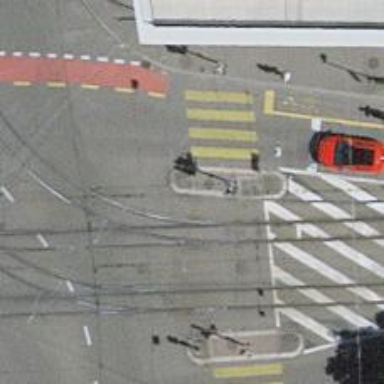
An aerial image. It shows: Crossing for the railway.